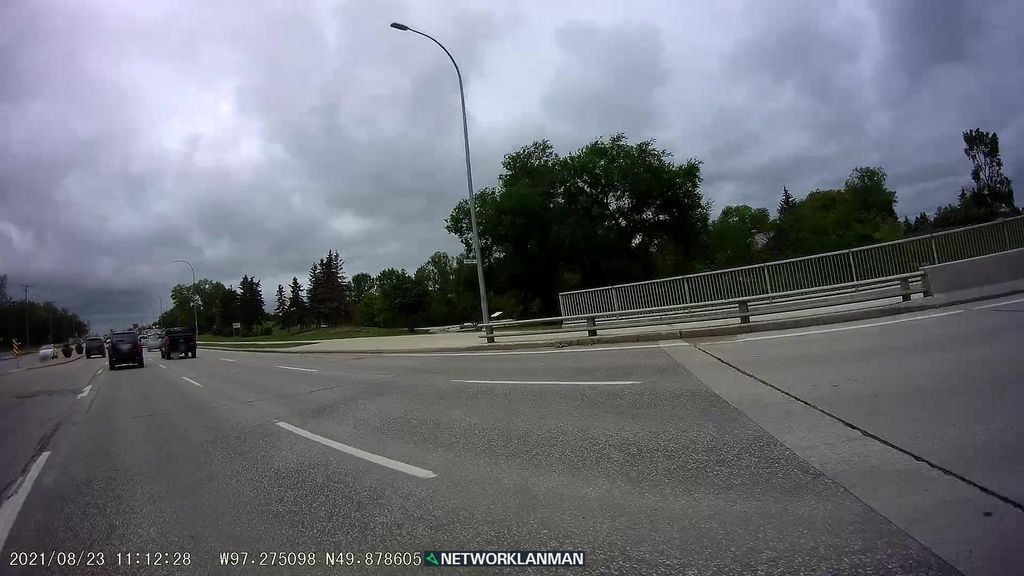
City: winnipeg